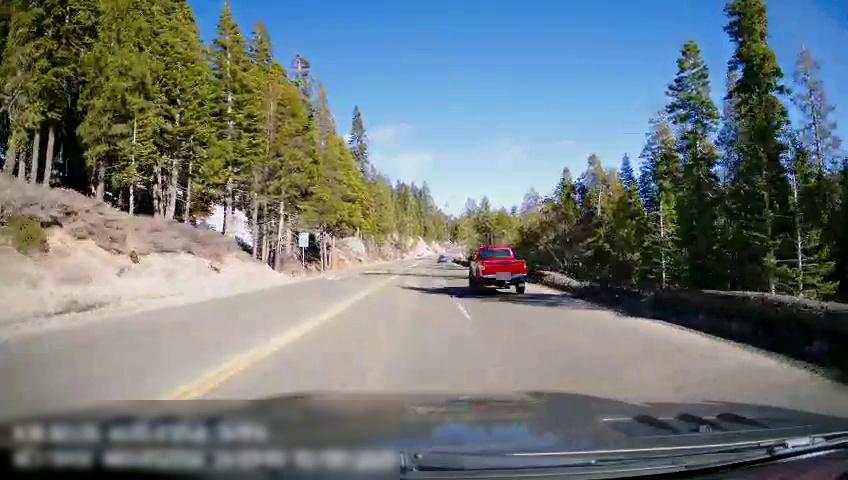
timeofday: Day
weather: Sunny
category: Drivable Space
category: Vehicles | Car
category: Vehicles | Truck
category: Lanes | Opposite Lane
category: Lanes | Opposite Lane
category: Lanes | Current Lane
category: Lanes | Current Lane